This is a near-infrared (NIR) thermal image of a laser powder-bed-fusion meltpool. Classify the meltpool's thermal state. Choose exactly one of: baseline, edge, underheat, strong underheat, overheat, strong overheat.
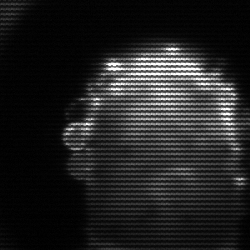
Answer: baseline